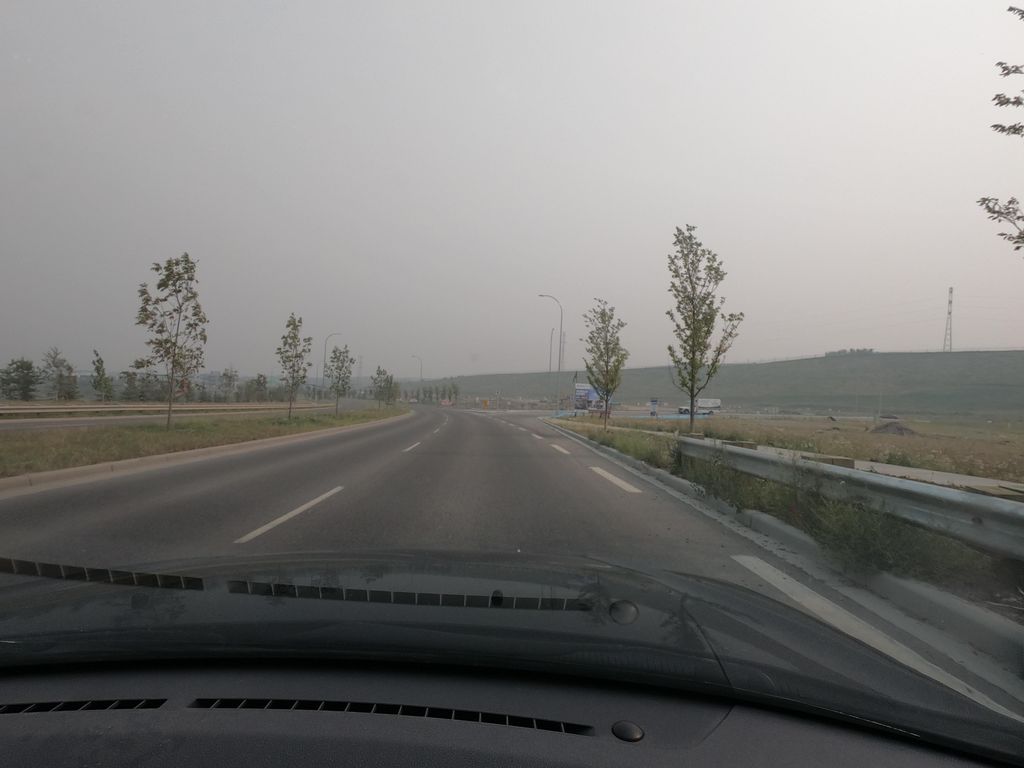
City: calgary